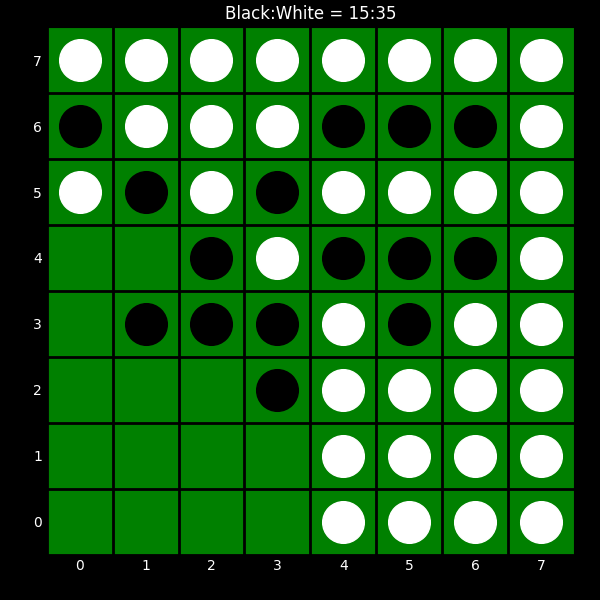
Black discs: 15
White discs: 35